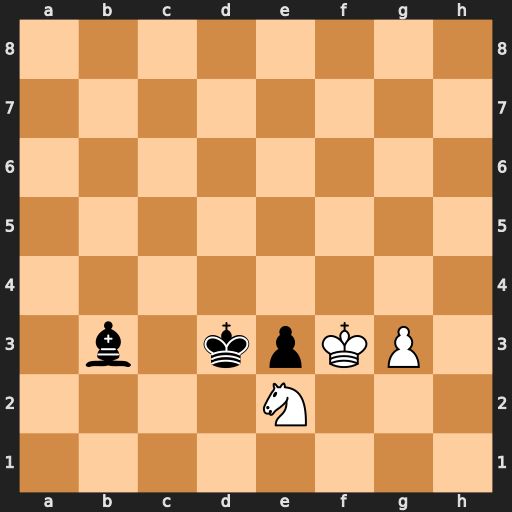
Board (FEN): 8/8/8/8/8/1b1kpKP1/4N3/8
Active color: w
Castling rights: -
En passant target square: -
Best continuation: Nc1+ Kc2 Nxb3